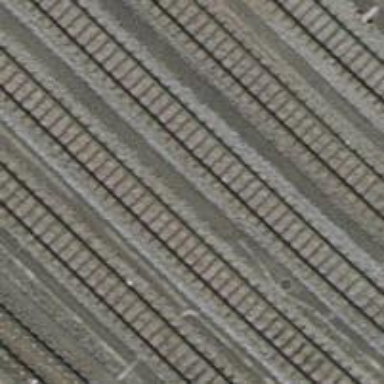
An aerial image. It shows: Railway yard with electrified contact lines.